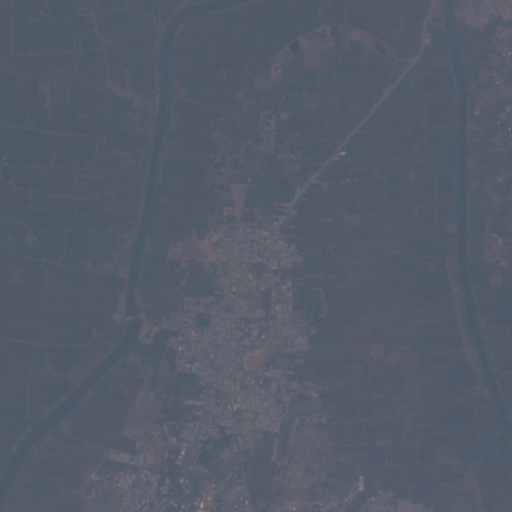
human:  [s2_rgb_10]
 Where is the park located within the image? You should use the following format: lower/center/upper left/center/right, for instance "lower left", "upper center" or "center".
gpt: The park is located in the lower left of the image.
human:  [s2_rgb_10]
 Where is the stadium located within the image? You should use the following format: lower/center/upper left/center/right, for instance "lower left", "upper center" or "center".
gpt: The stadium is located in the lower center of the image.
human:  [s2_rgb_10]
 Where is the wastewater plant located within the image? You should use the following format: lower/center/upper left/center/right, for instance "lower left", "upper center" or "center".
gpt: The wastewater plant is located in the lower center of the image.
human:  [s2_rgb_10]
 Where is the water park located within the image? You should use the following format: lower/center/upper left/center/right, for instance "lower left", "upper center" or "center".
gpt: The water park is located in the lower left of the image.
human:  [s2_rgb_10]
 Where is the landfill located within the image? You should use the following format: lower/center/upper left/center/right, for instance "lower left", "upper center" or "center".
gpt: There is no landfill in the image.